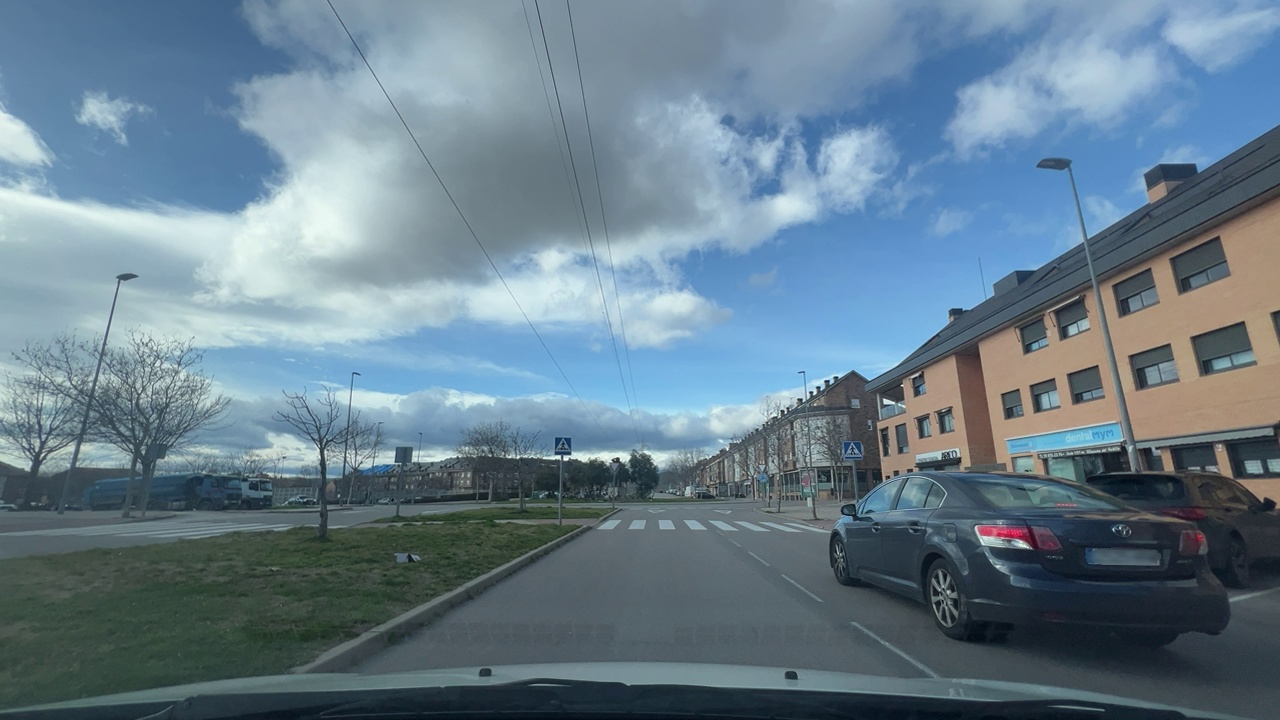
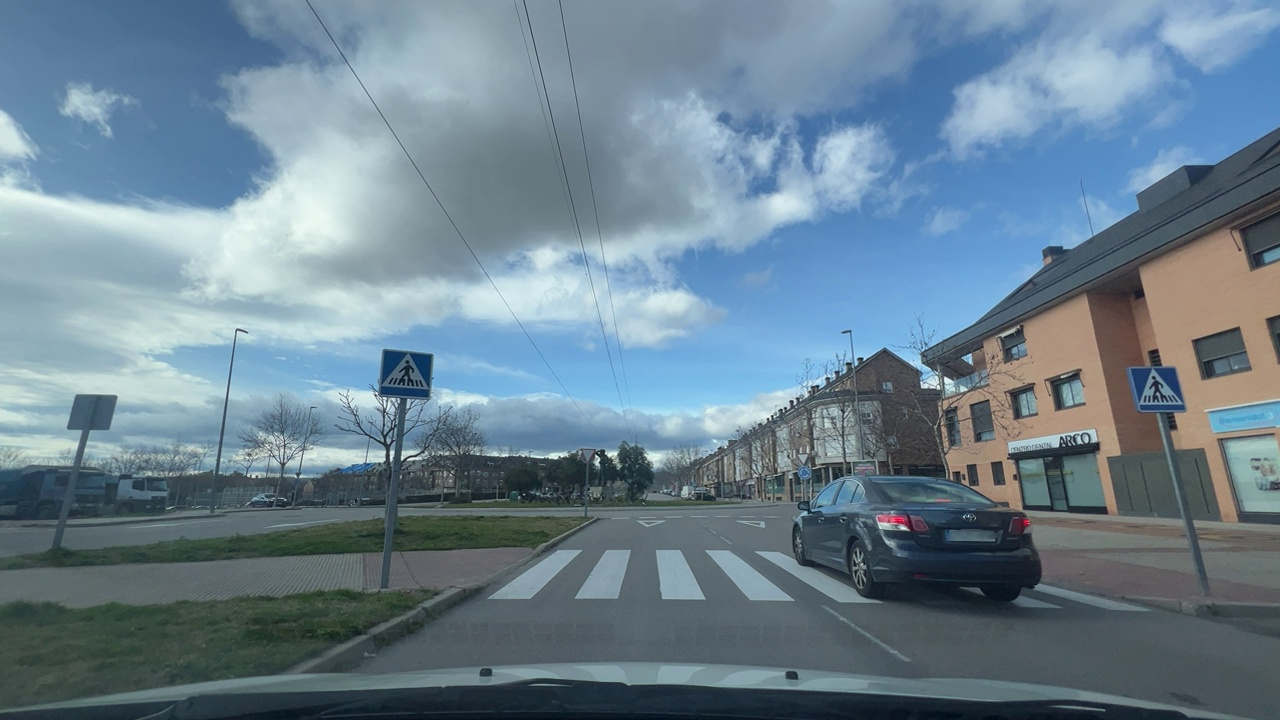
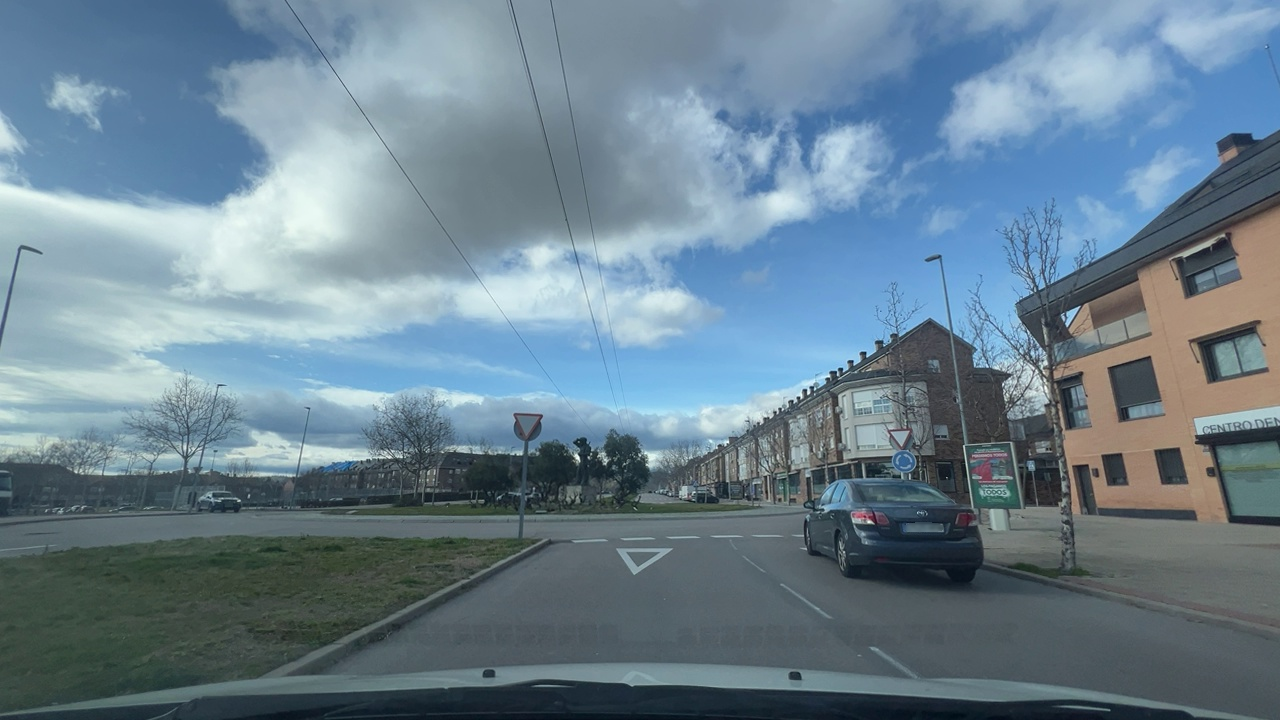
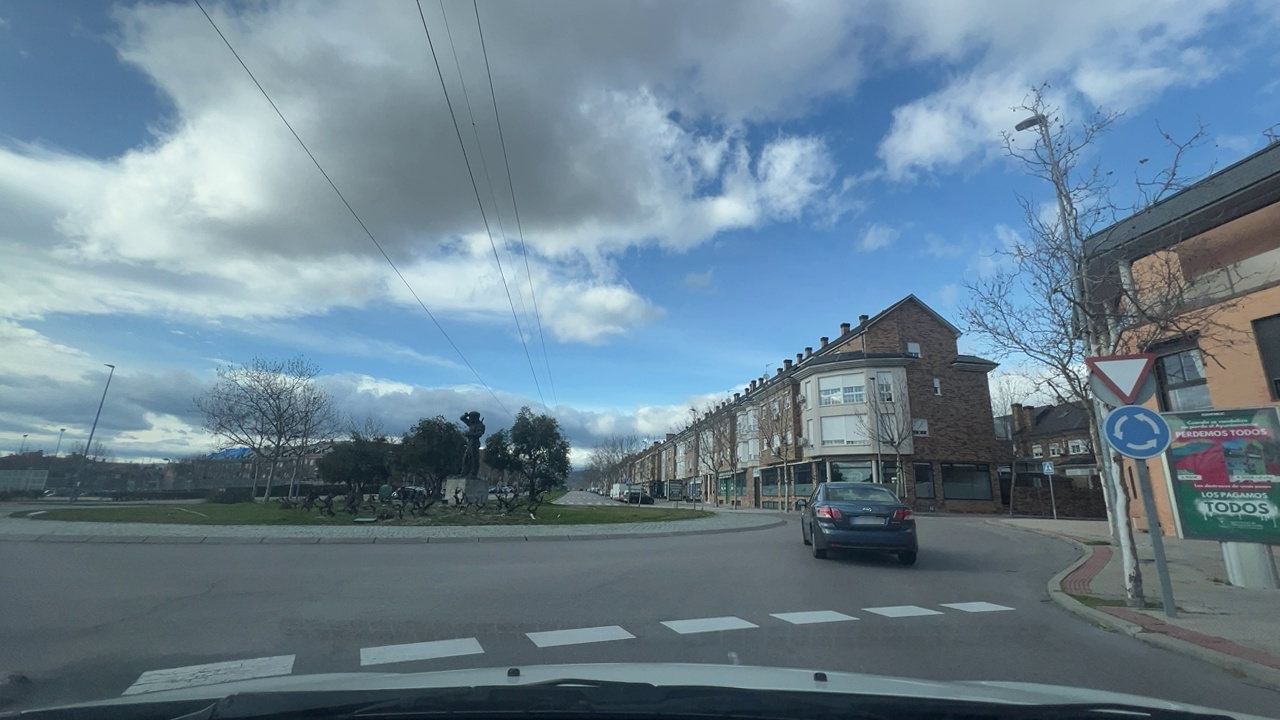
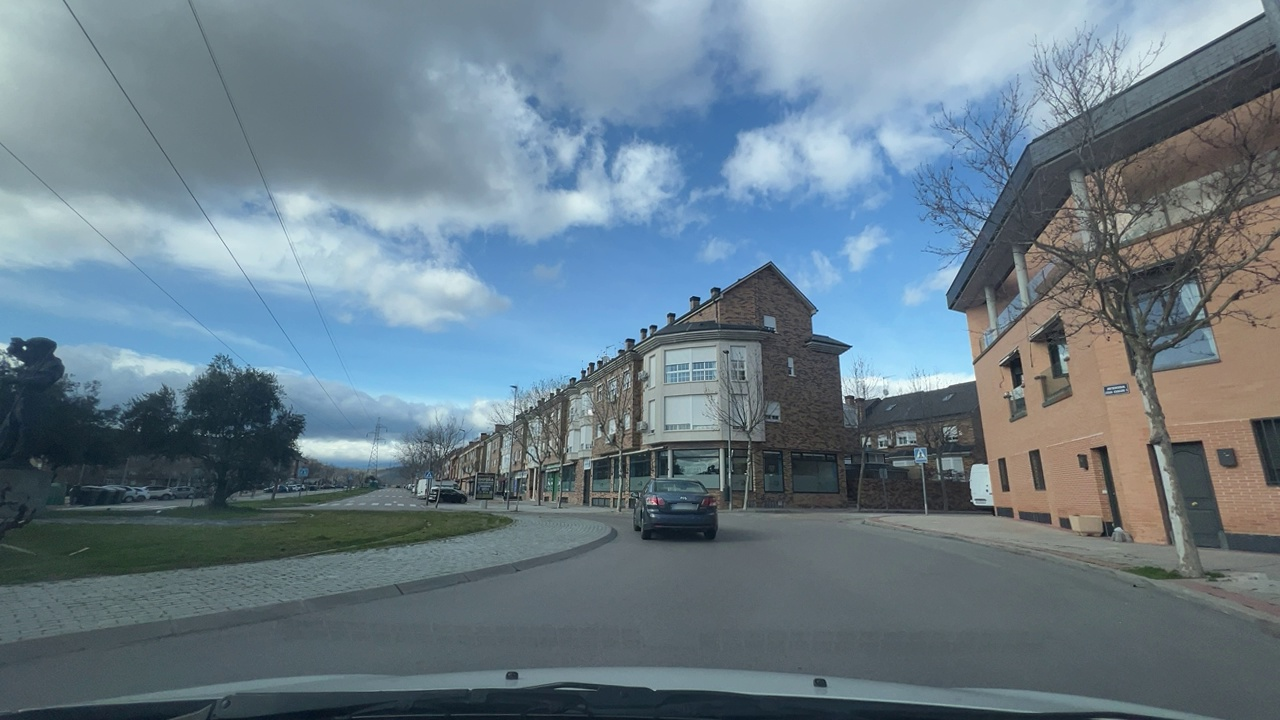
Situation: Roundabout
Question: Is the ego vehicle currently inside a roundabout?
Answer: Yes
Reasoning: The ego vehicle was approaching a circular island and travelling around it

Situation: Roundabout
Question: Is a roundabout visible ahead in the ego direction?
Answer: Yes
Reasoning: A central island is visible on the left side of the ego vehicle